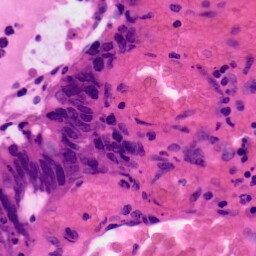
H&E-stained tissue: Colon